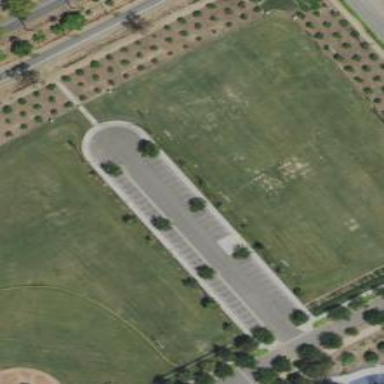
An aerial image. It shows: Parking area.